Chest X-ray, PA view. Patient: 58 years old, sex F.
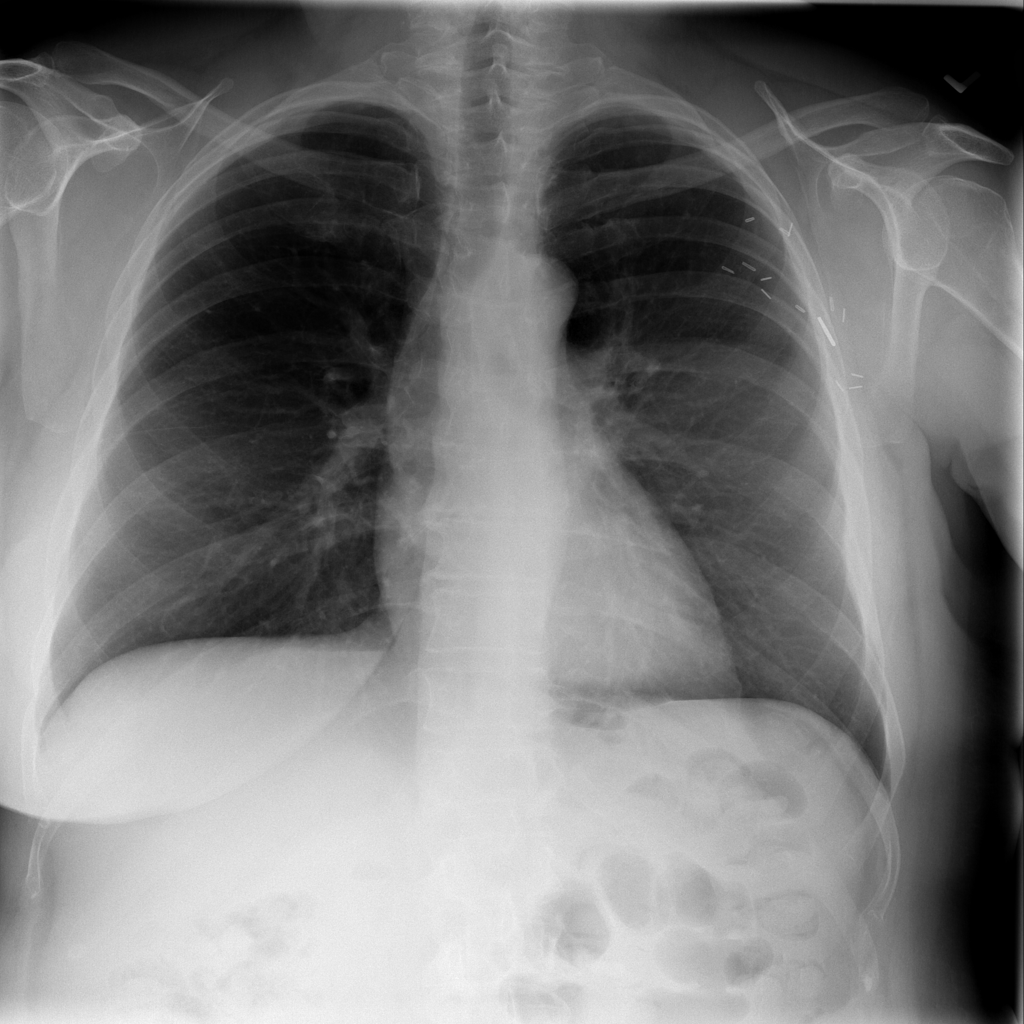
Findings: No Finding